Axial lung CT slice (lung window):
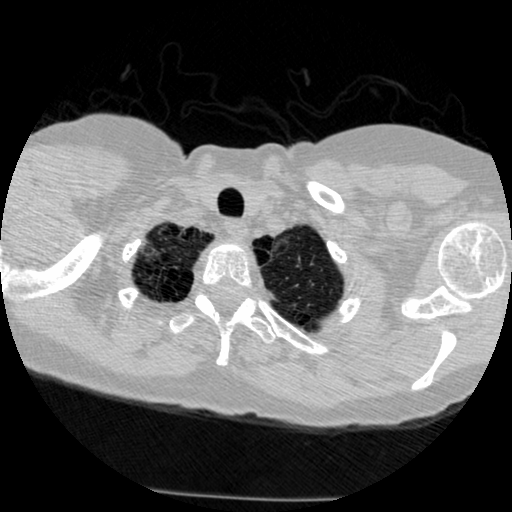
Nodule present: no